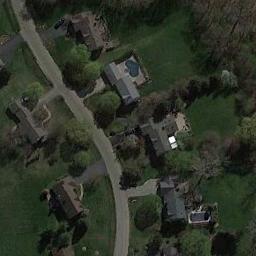
Label: residential